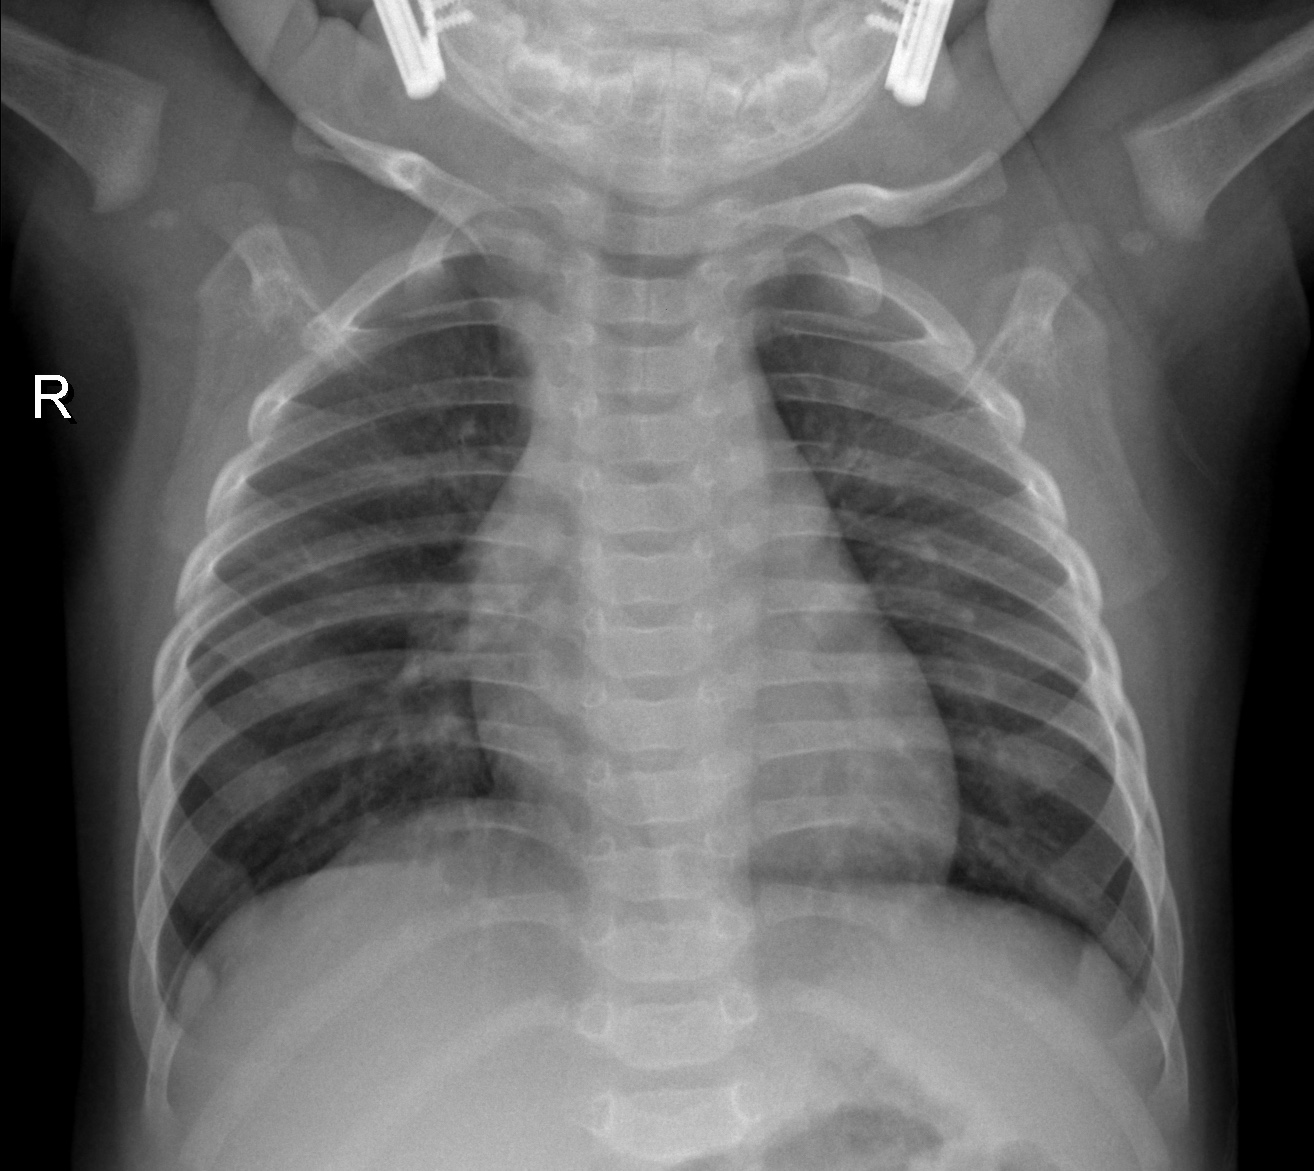
Diagnosis: NORMAL